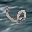
Label: 6